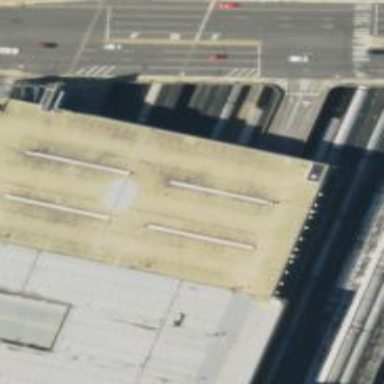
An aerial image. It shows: Railway with electrified contact lines running through building passage tunnel.